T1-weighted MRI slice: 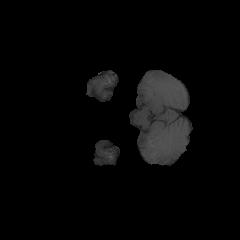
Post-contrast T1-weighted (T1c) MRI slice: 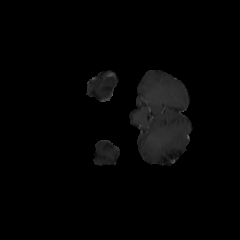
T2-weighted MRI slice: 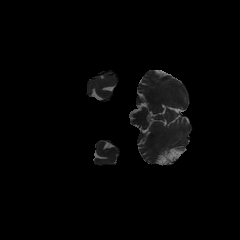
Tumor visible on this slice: no